Aerial crown-view tile of a tropical tree (Barro Colorado Island, Panama), acquired 20240813:
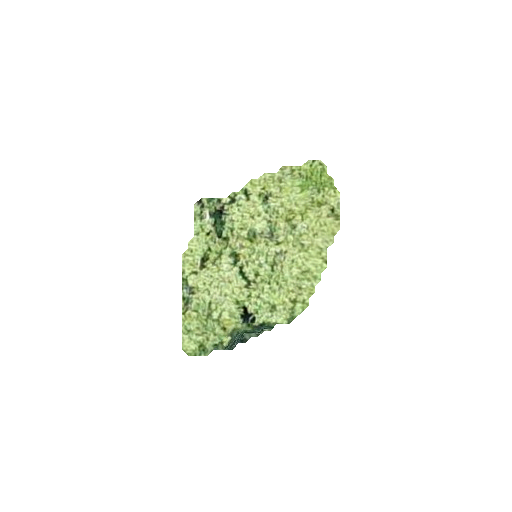
Species: Hieronyma alchorneoides
GBIF accepted scientific name: Hieronyma alchorneoides
Crown area: 32.522 m²